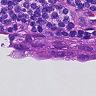
Metastatic tissue present: yes